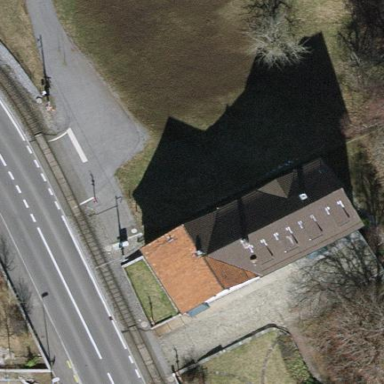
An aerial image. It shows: Simple and straightforward house.